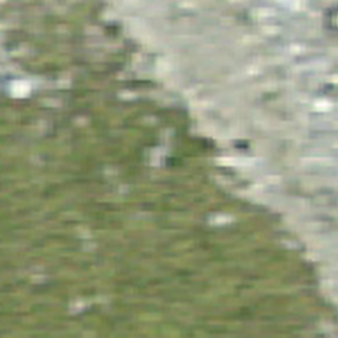
Label: other